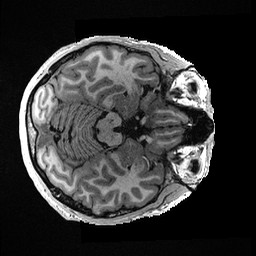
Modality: T1w
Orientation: axial
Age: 31
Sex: male
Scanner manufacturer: ge
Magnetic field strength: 3 T
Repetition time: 0.006952 s
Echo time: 0.00292 s